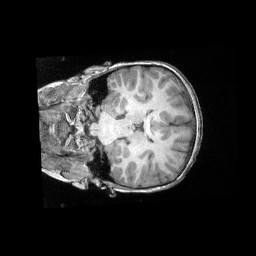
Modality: T1w
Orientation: coronal
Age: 7
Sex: male
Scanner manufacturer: siemens
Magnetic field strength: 3 T
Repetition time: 2.4 s
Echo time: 0.00308 s